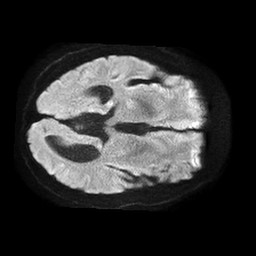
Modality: TRACE
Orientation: axial
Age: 65
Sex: male
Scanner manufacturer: philips
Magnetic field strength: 1.5 T
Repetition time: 4.6 s
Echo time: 0.08517 s